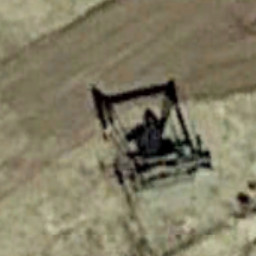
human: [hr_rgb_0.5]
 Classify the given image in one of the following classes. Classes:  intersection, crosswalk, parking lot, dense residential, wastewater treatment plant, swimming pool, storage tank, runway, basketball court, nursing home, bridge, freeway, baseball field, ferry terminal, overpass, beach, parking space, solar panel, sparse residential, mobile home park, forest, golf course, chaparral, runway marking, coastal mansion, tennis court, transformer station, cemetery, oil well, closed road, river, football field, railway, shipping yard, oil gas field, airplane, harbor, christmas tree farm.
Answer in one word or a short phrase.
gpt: oil well